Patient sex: M
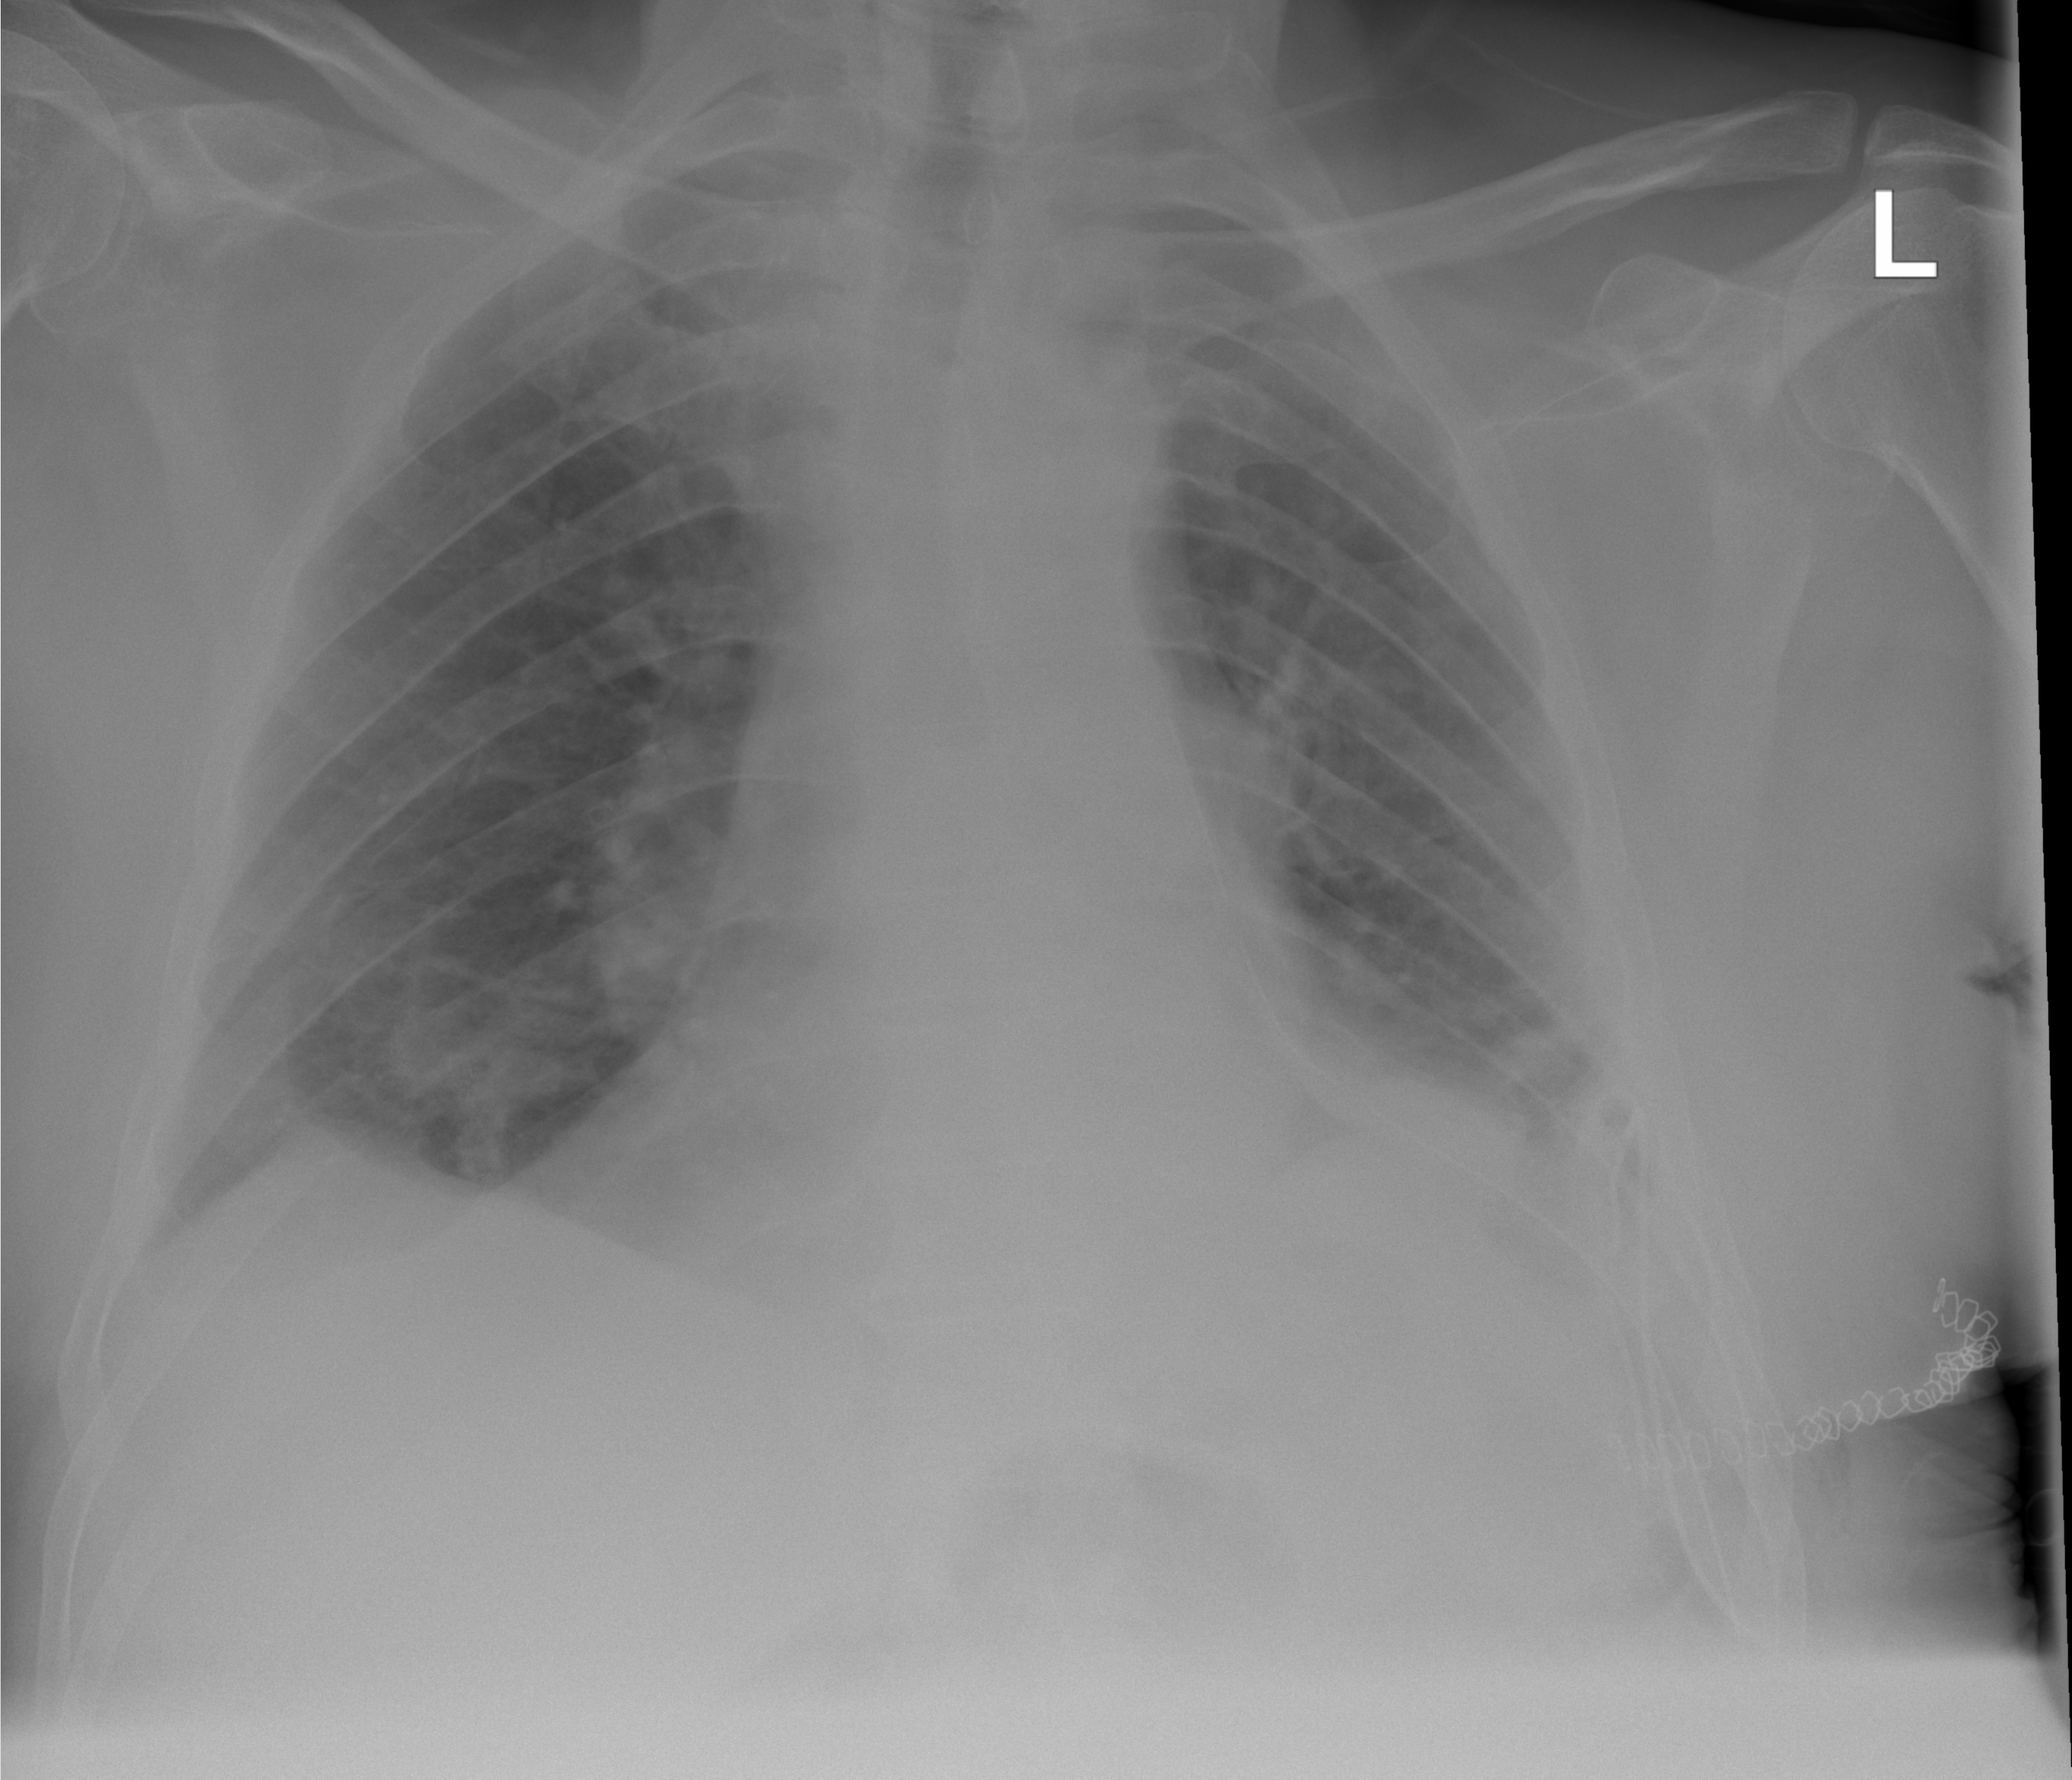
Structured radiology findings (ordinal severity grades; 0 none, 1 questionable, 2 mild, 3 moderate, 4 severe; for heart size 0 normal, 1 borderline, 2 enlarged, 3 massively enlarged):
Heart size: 2
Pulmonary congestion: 0
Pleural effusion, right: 1
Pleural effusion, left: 2
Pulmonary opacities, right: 0
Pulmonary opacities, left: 0
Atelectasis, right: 0
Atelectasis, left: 2